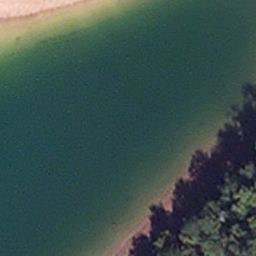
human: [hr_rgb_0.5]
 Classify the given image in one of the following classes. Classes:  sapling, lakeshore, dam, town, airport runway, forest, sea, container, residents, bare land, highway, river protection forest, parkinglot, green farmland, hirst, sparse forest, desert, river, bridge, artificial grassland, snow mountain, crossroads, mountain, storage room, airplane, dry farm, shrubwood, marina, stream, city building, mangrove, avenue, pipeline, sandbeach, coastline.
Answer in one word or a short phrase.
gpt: lakeshore